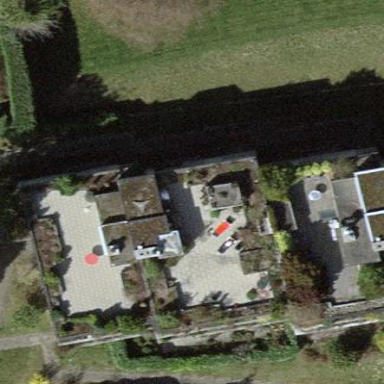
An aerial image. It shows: Flat roofed building.